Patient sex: F
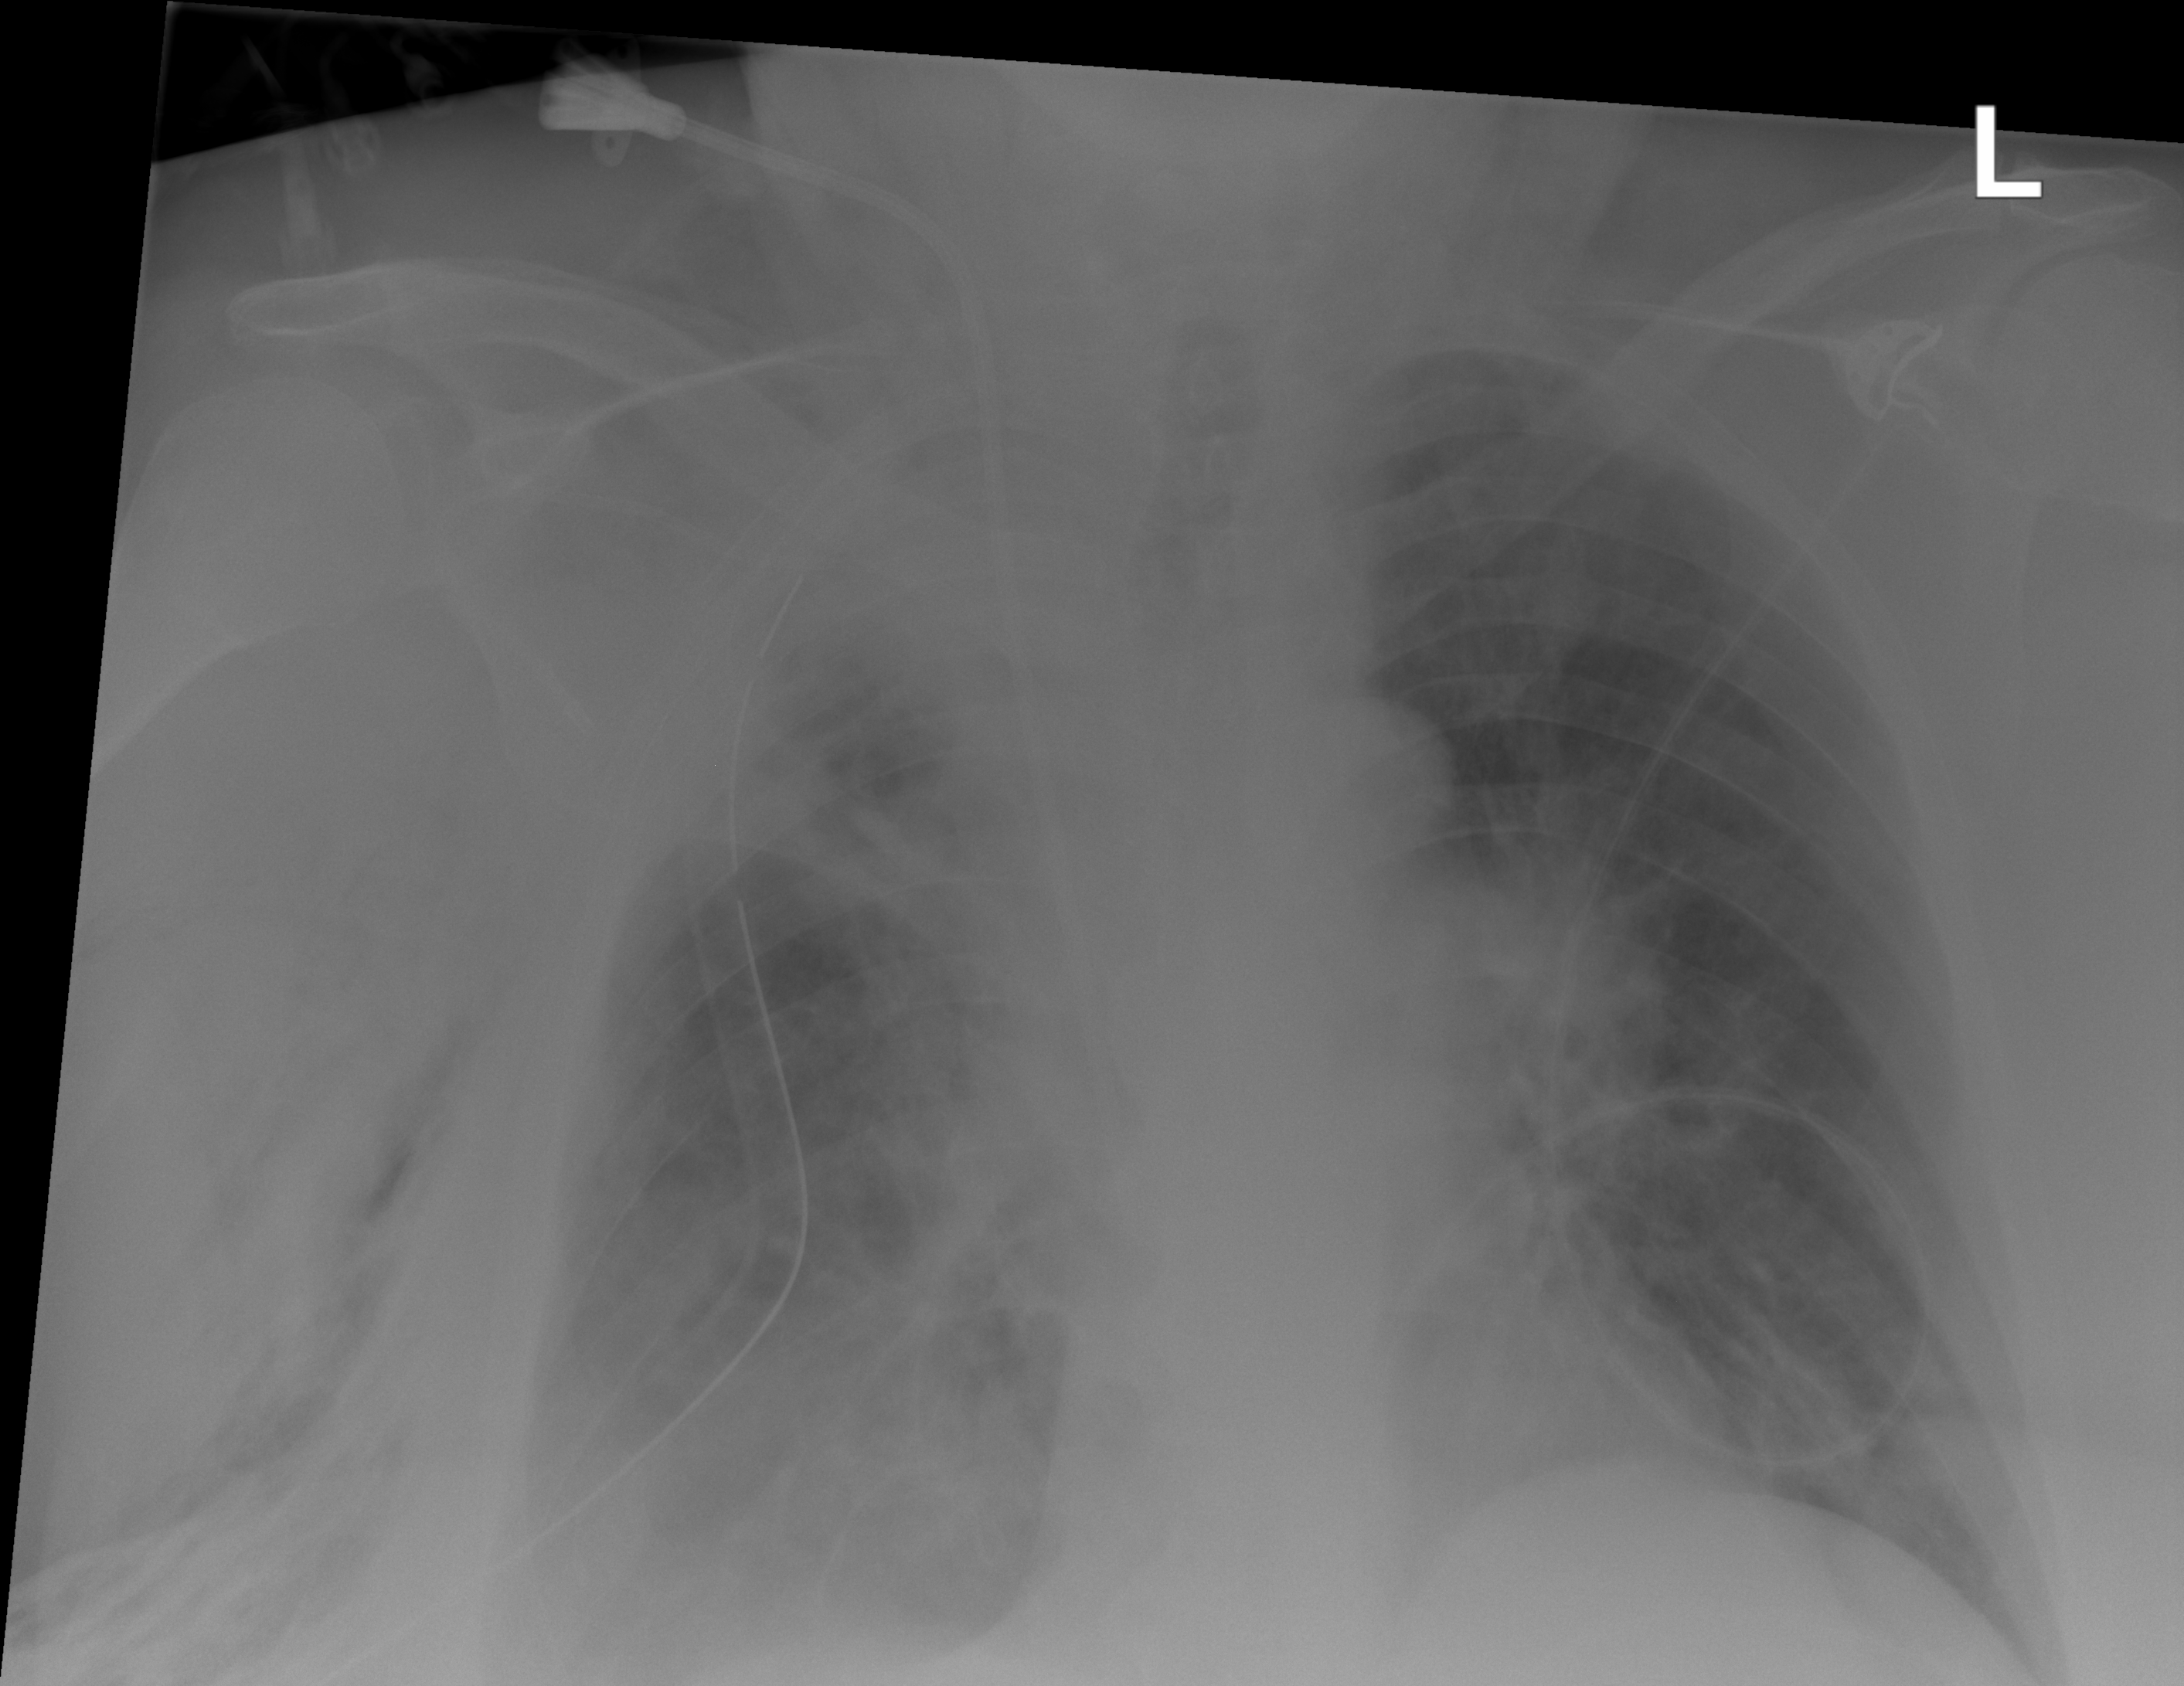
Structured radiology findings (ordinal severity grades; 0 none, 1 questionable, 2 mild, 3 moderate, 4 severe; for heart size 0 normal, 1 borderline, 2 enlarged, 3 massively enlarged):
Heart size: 0
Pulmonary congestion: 2
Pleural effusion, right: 2
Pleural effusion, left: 0
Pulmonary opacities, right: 0
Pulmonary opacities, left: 2
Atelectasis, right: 3
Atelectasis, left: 2